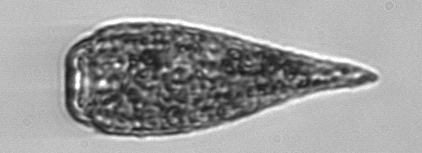
Label: Strombidium_conicum